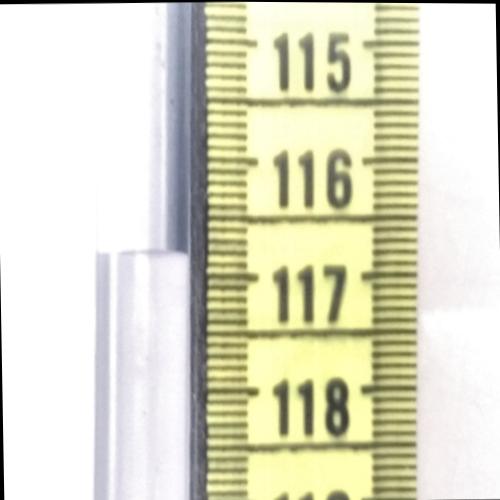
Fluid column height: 116.8 cm